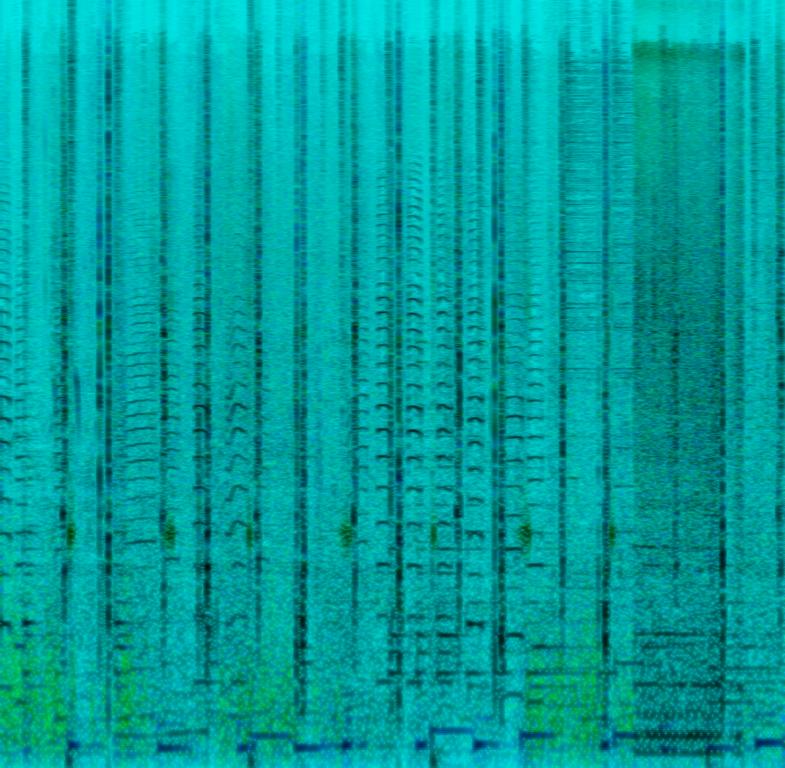
This song is a Jazz instrumental . The tempo is slow with a lively saxophone harmony, groovy bass line, syncopated piano and slick drumming along with the sound of breeze, some clicking and super mario theme. The song in the background is classic Jazz.